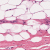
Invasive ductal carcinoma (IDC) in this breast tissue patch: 0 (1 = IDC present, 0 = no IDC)